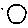
Label: circle